Field crop: tomato
Growth stage: 2
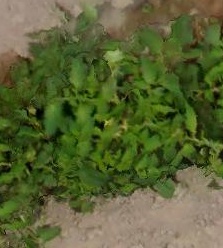
Species: tomato